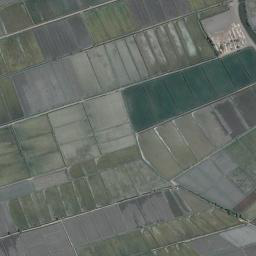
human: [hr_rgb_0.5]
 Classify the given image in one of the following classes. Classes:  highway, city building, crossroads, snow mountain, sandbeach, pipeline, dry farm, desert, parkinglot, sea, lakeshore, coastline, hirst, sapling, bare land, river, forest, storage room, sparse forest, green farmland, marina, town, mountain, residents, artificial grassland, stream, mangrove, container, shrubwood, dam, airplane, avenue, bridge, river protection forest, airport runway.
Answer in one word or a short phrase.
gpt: green farmland